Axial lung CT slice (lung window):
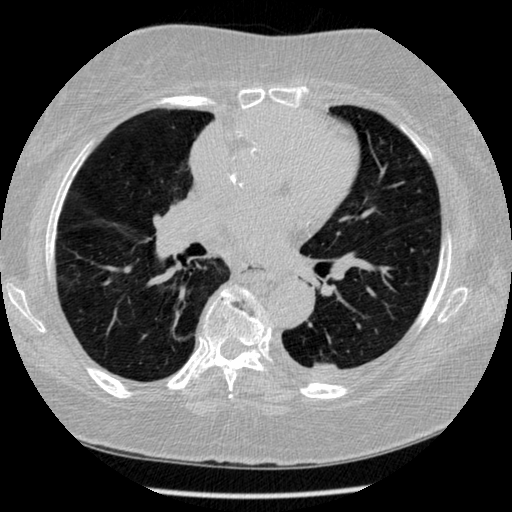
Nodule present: no